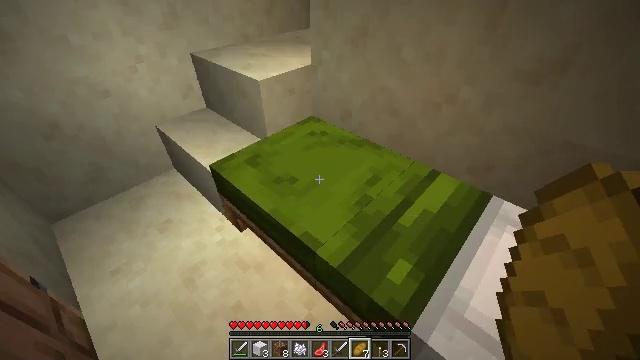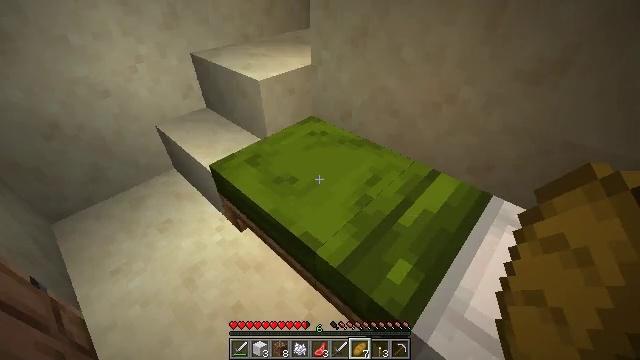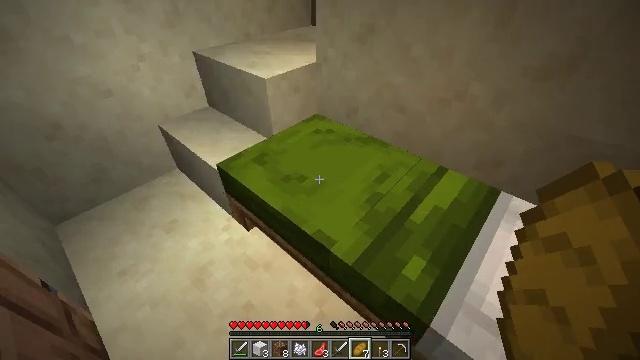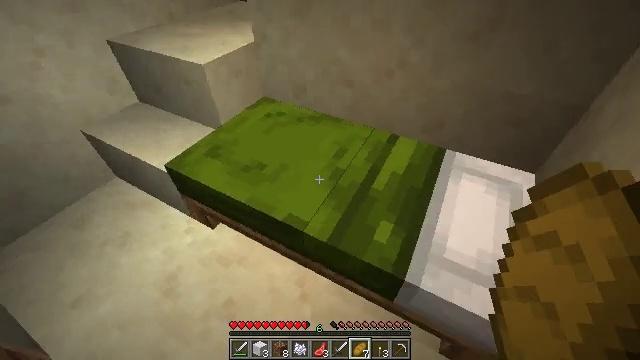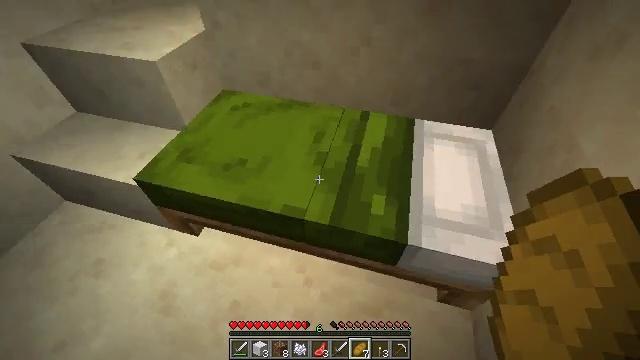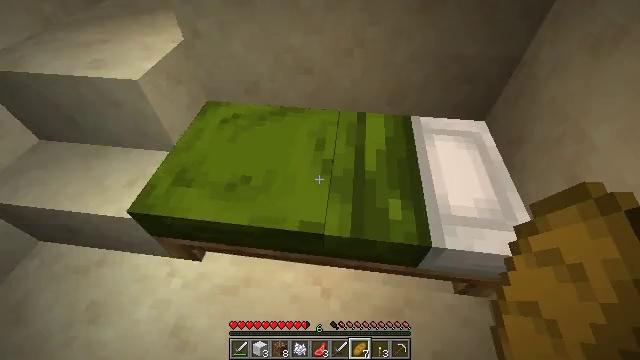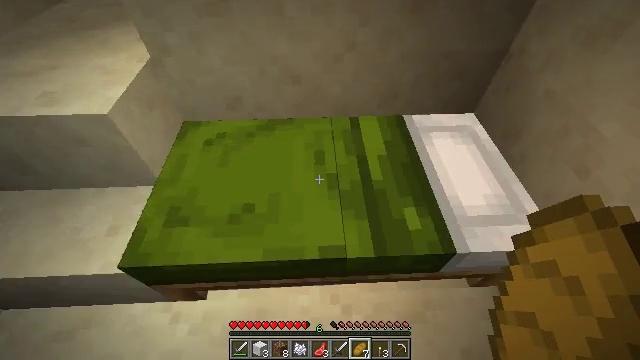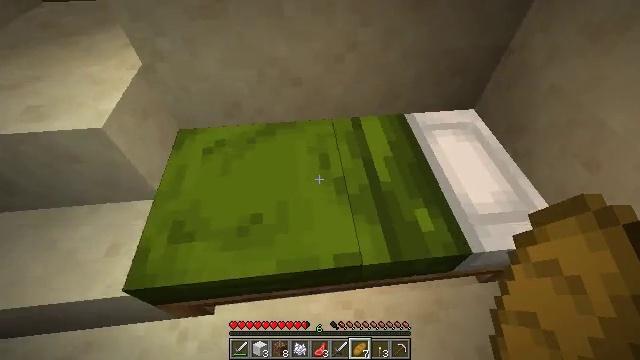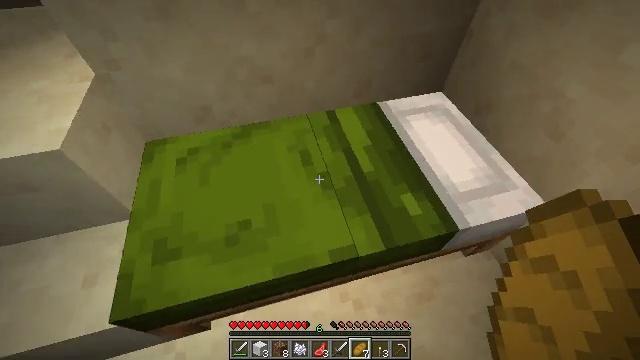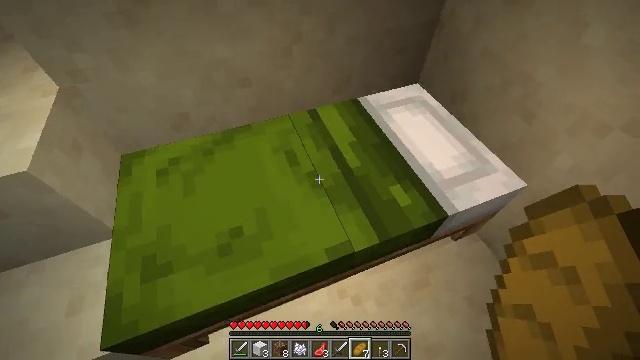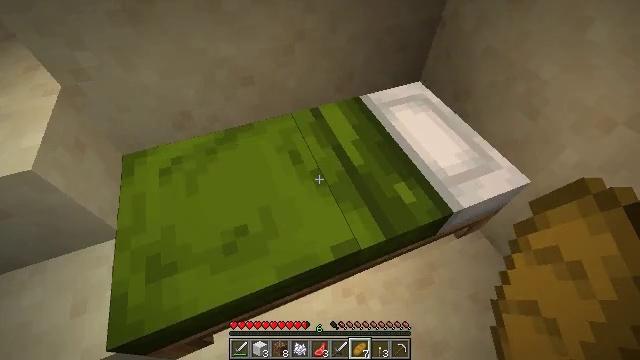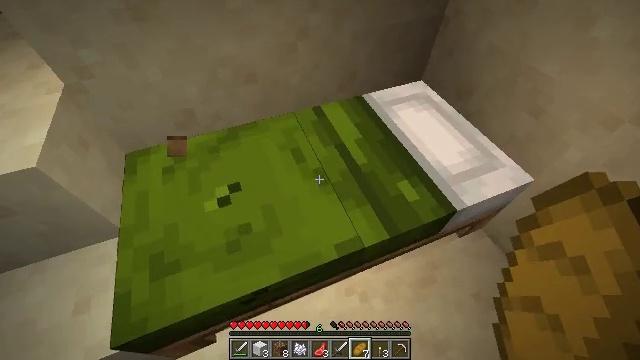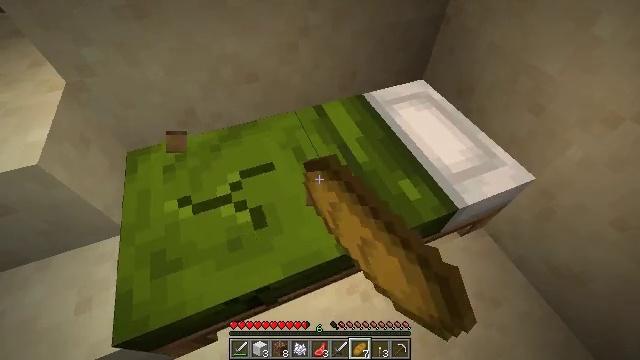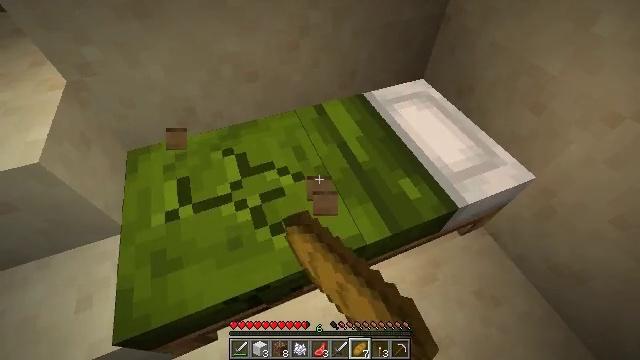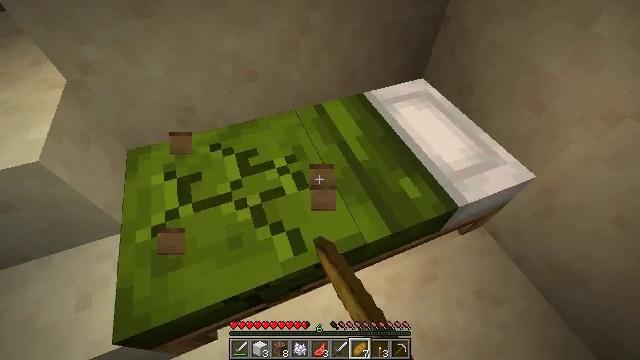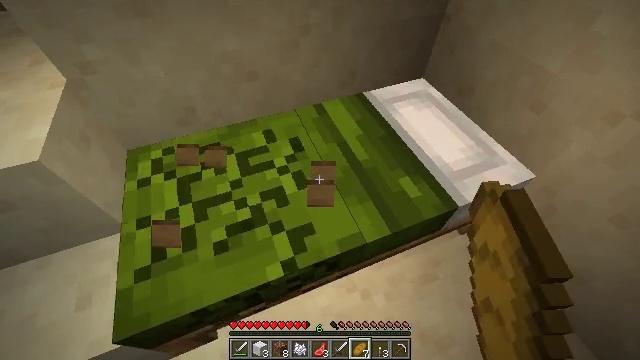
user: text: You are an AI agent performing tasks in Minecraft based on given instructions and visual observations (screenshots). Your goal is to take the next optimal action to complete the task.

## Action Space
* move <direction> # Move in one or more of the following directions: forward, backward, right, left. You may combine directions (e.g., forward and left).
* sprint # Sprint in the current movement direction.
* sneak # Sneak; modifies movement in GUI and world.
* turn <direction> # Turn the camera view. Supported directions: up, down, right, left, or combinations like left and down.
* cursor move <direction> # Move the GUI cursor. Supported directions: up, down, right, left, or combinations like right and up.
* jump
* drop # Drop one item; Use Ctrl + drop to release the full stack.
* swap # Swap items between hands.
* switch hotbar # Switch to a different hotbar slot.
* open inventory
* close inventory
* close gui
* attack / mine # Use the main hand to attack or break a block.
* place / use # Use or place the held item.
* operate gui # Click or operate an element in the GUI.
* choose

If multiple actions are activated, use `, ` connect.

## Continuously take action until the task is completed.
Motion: motion action
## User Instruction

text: Gather the green bed.
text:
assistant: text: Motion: no_op
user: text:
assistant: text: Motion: move left, turn right
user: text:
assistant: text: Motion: move left, turn right and down
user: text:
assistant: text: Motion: move forward and move left, turn right and down
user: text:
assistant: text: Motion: move forward and move left, turn right
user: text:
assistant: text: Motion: move forward and move left, turn right and down
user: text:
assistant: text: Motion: turn right
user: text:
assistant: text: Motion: turn right and down
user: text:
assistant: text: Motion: turn right
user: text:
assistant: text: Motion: no_op
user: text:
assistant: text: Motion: attack / mine
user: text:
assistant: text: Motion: attack / mine
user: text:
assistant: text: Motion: attack / mine
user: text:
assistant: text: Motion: attack / mine
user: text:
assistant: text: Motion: attack / mine
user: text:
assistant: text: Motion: attack / mine
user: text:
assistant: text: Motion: attack / mine
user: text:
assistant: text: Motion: attack / mine
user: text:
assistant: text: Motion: attack / mine
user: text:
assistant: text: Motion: attack / mine
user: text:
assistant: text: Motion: attack / mine